Question: I have a database generated by Entity Framework 6 code first.
When I run the following query from Visual Studio Express 2012 for Windows Desktop
'''
select * from calibrations
'''
Visual Studio changes it into:
'''
SELECT Id, CertificateNumber, Slope, Offset, Correlation, Covariance, Anemometer_Id, ApprovedBy_Id, Batch_Id, CertificateSoftware_Id, CollectionSoftware_Id,
ControlAnemometer_Id, Operator_Id, Type_Id
FROM Calibrations
'''
And it gives the following error:

If I then remove the Offset column by changing the SQL Query to:
'''
SELECT Id, CertificateNumber, Slope, Correlation, Covariance, Anemometer_Id, ApprovedBy_Id, Batch_Id, CertificateSoftware_Id, CollectionSoftware_Id,
ControlAnemometer_Id, Operator_Id, Type_Id
FROM Calibrations
'''
It completes with no errors.
I am using SQL Server CE. And the Offset columns is part of the table.
I can't find any information about Offset being a keyword or not. But I have tried to put square brackets around Offset like:
'''
SELECT Id, CertificateNumber, Slope, [Offset], Correlation, Covariance, Anemometer_Id, ApprovedBy_Id, Batch_Id, CertificateSoftware_Id, CollectionSoftware_Id,
ControlAnemometer_Id, Operator_Id, Type_Id
FROM Calibrations
'''
This doesn't help.
I have tried to change the name in the POCO:
'''
SELECT Id, CertificateNumber, Slope, IsThisNameTheProblem, Correlation, Covariance, Anemometer_Id, ApprovedBy_Id, Batch_Id, CertificateSoftware_Id,
CollectionSoftware_Id, ControlAnemometer_Id, Operator_Id, Type_Id
FROM Calibrations
'''
This works! Why?
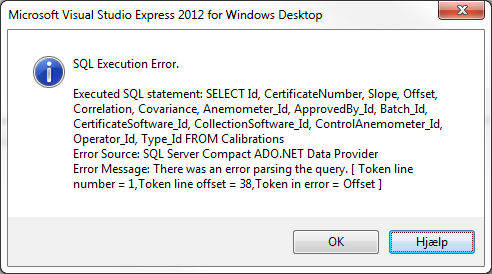
Answer: OFFSET is a reserved word, as documented here (with spelling mistake) <URL>, and enclosing in brackets solves the problem. Not sure why "This does not help" for you, as I cannot repro.